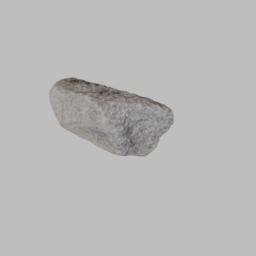
Label: nature